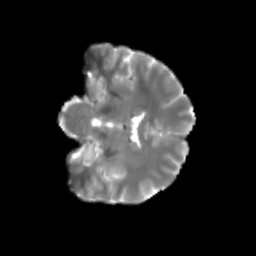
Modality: T2w
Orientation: coronal
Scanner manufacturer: siemens
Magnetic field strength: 3 T
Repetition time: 4 s
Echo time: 0.0594 s